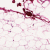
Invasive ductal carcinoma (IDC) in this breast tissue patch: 0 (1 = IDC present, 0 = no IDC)